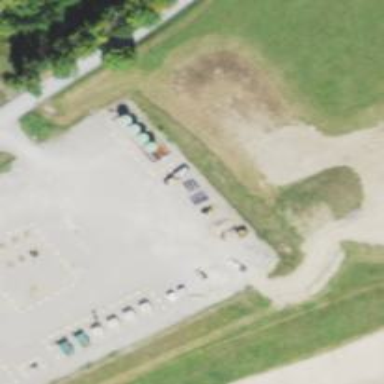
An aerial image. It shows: Storage tank that is man-made.